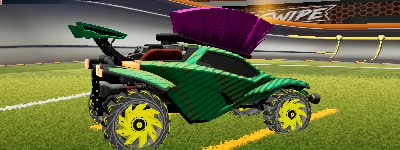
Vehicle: octane